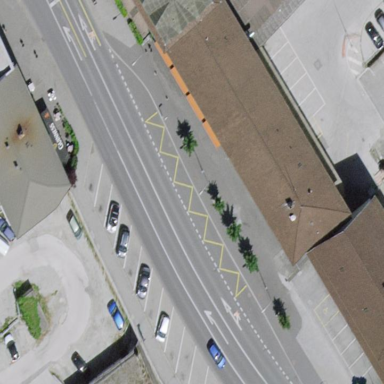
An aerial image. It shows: Street side parking area.